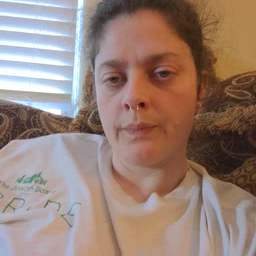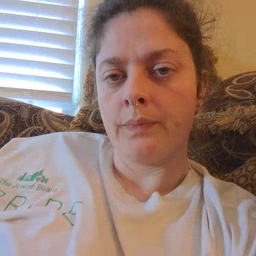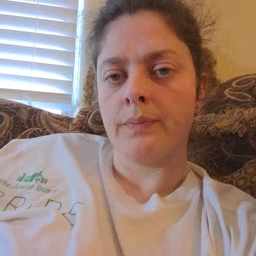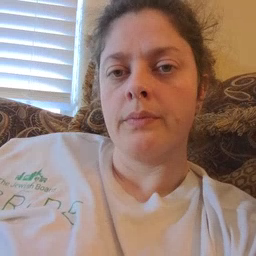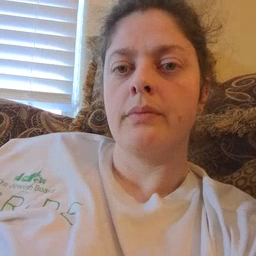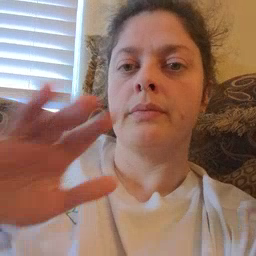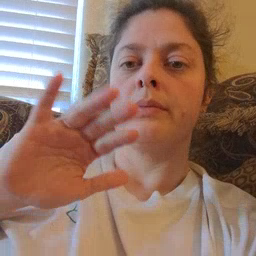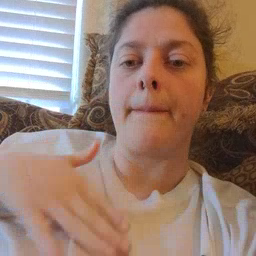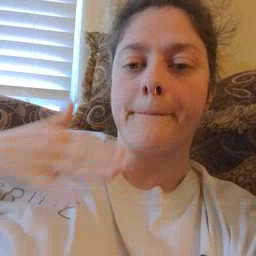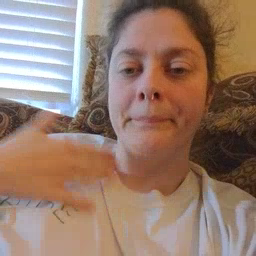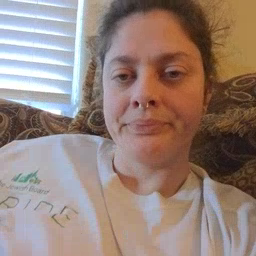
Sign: happy